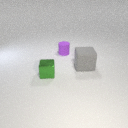
small purple rubber cylinder to the right of small green metal cube